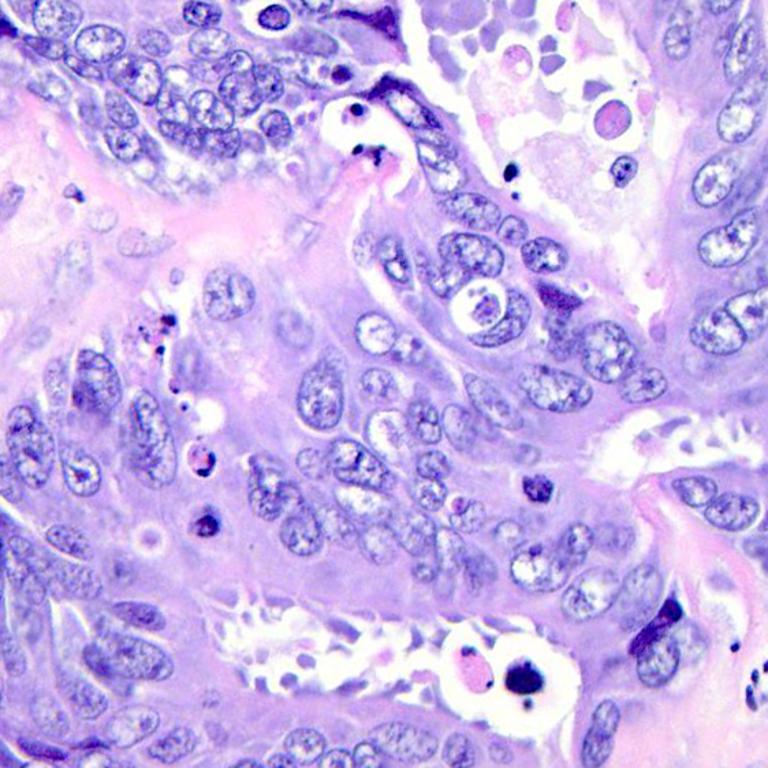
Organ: colon
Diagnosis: adenocarcinomas